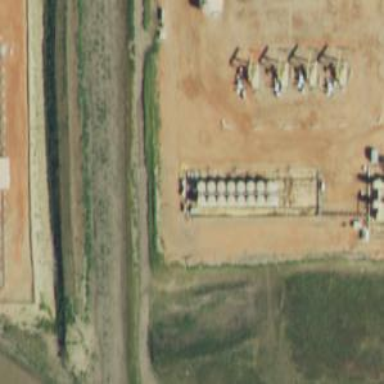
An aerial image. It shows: Storage tank that is man-made.